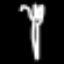
Label: fork